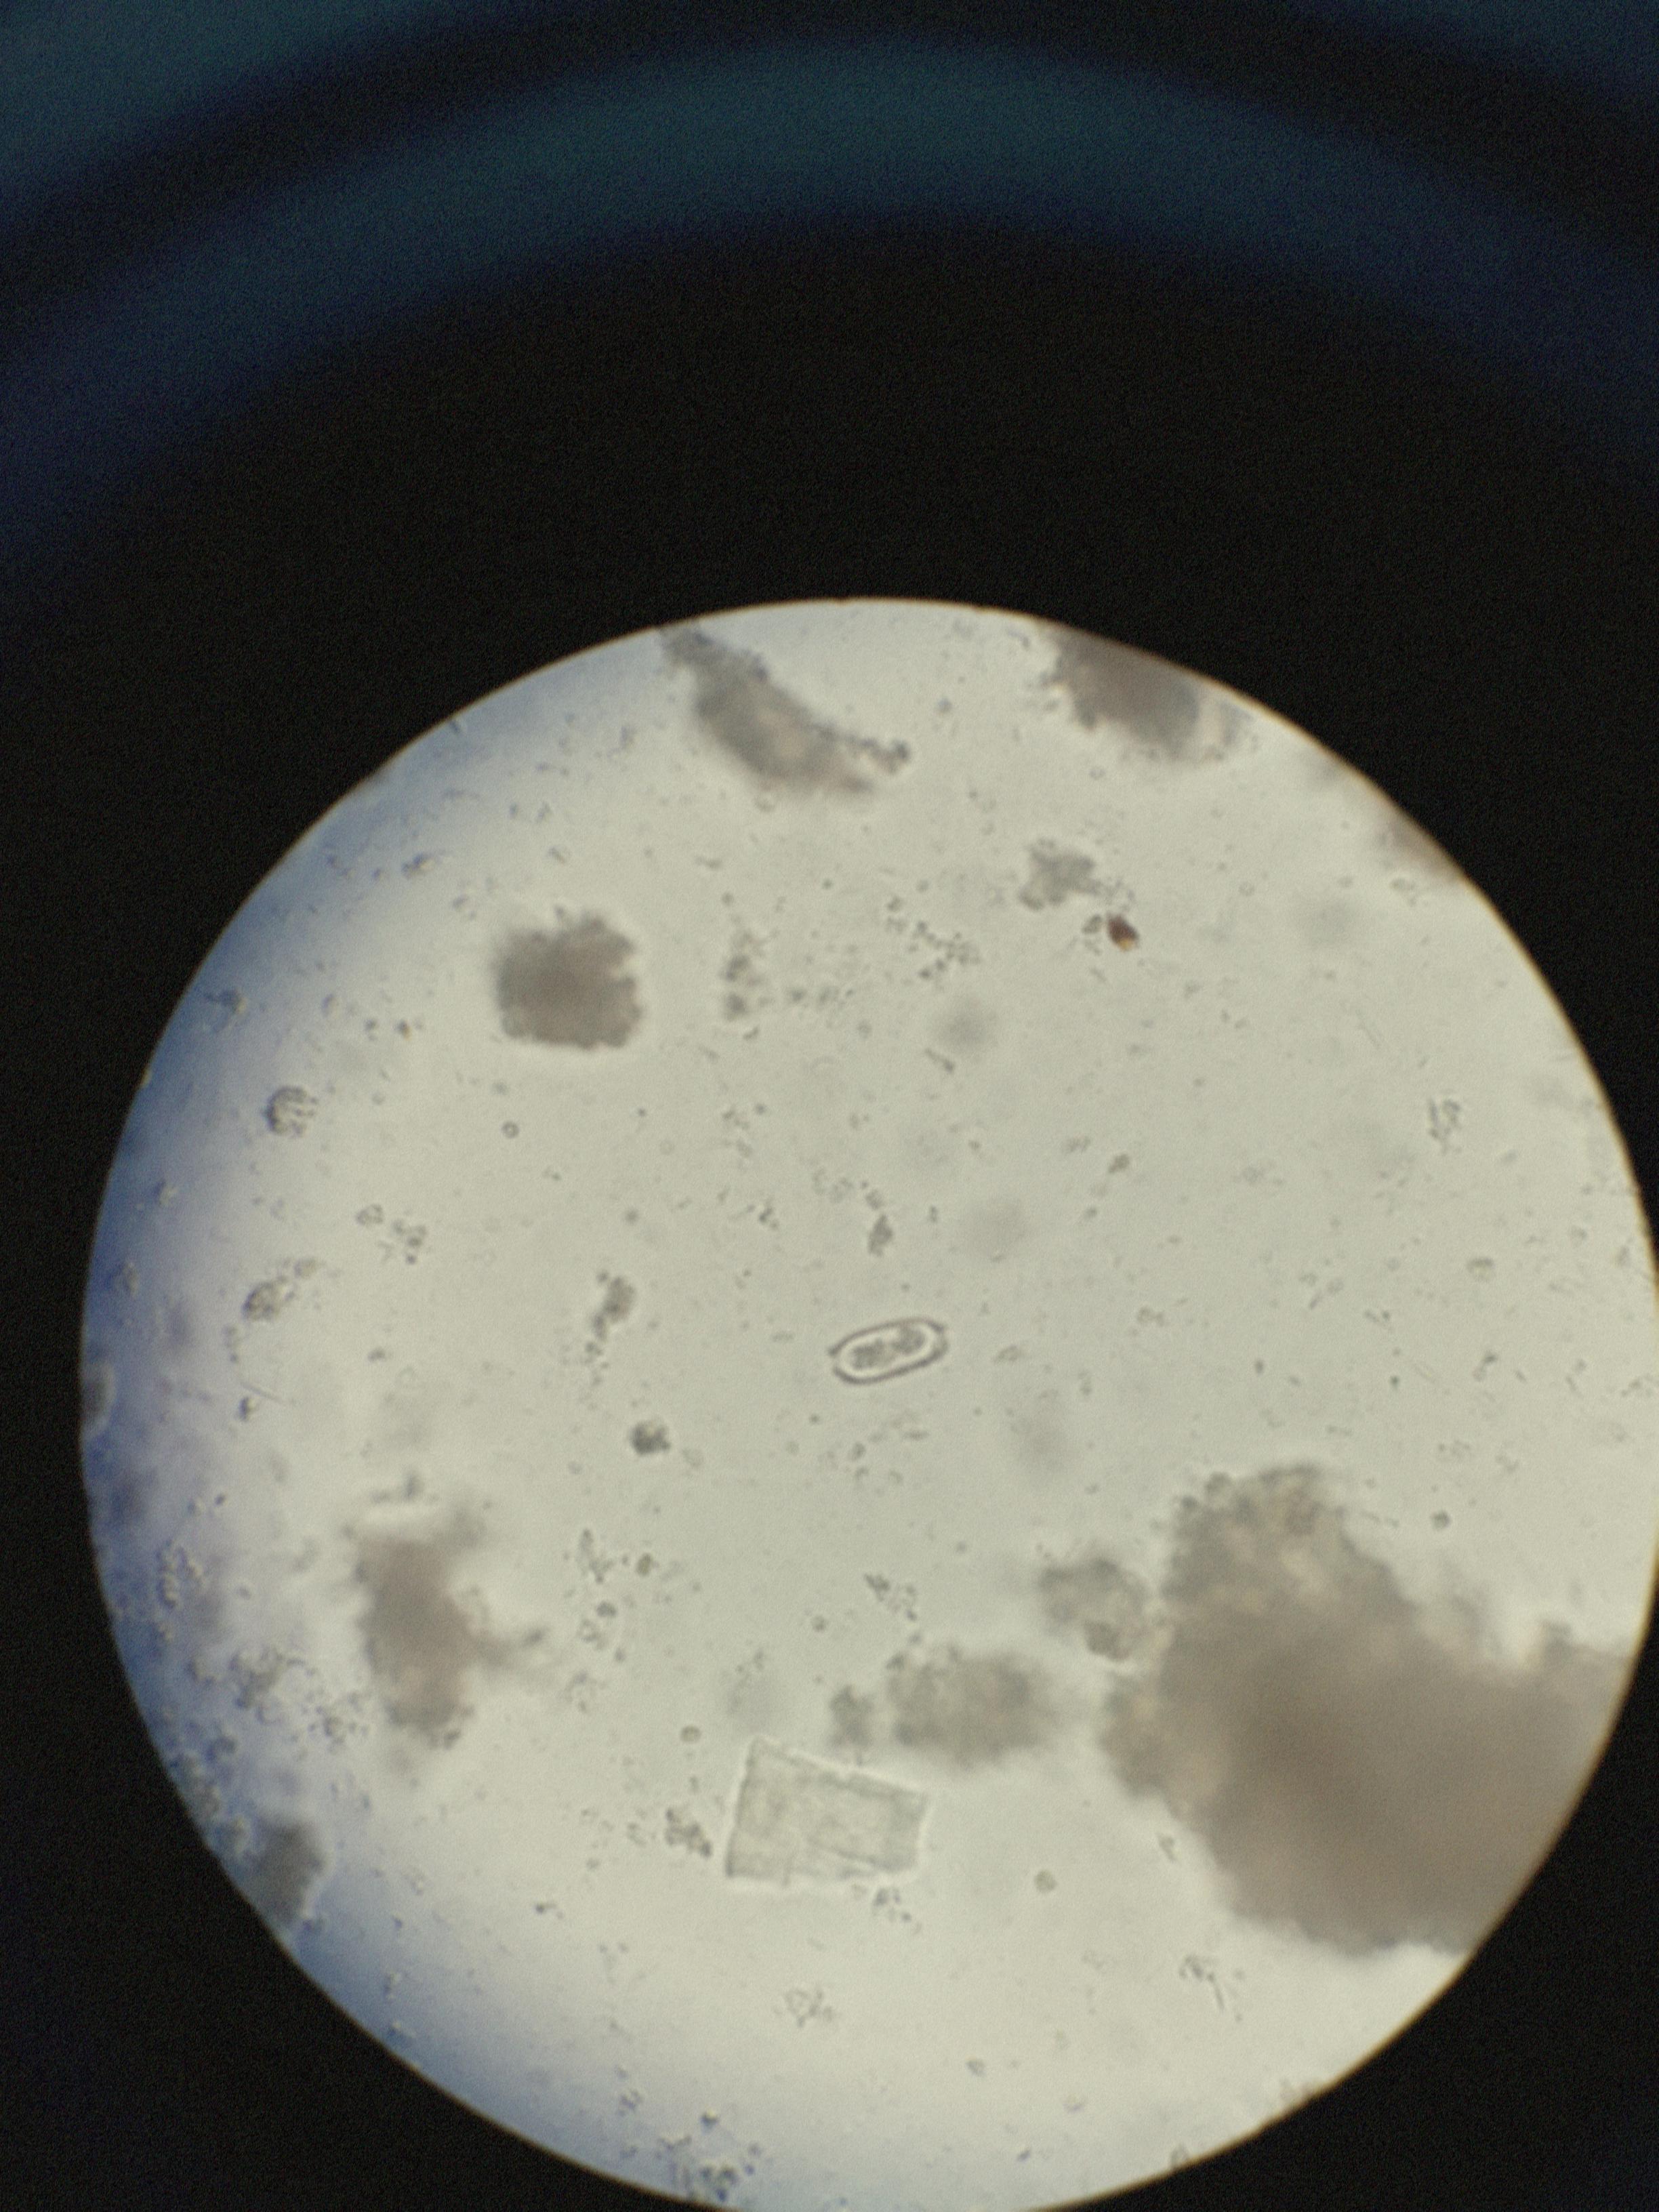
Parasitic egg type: Capillaria philippinensis